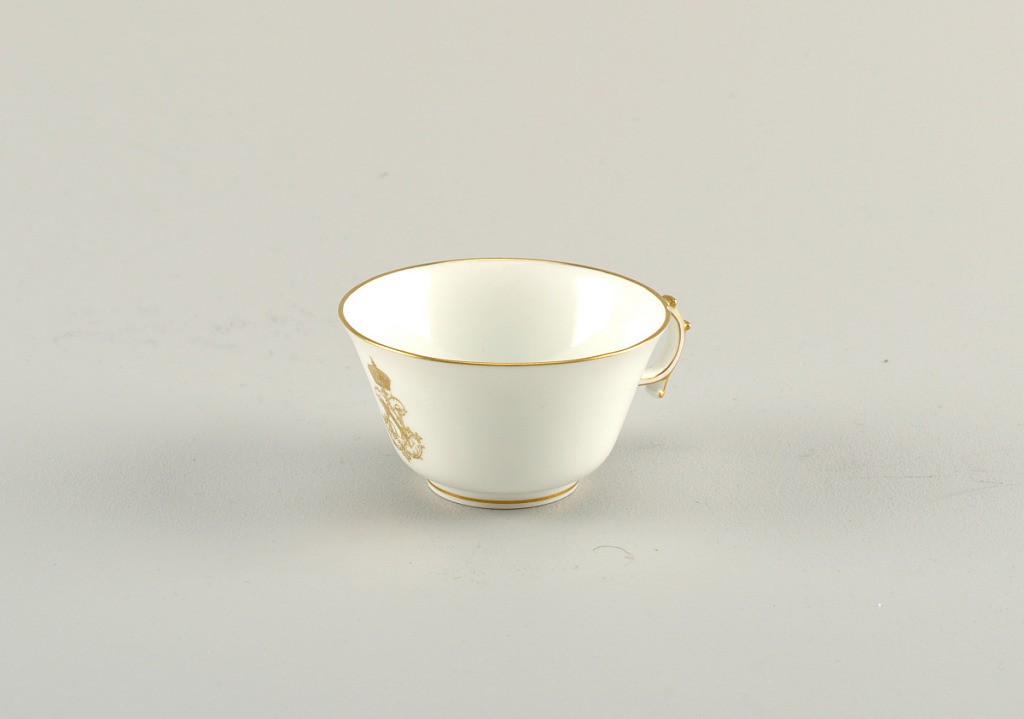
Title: Cup, from a Napoleon III Table Service (Tasse, Service à Chiffre Doré de l'Empereur Napoléon III)
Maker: Sèvres Porcelain Manufactory, French, established 1756
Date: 1849–1853
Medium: hard paste porcelain, gold
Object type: cup
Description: Napoleon III shallow cup with flaring edges. Circular handle with knobs. Flat saucer with curved edges. Gilding on all edges and crowned cipher on cup.